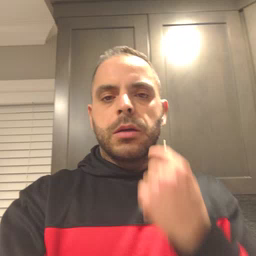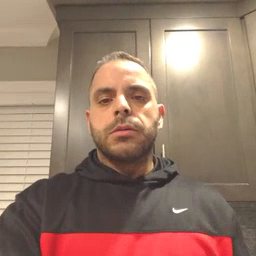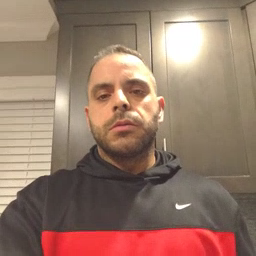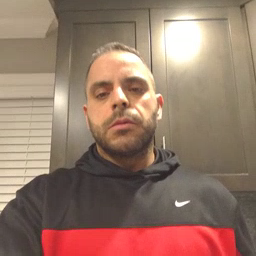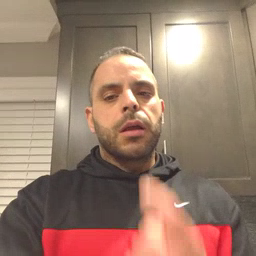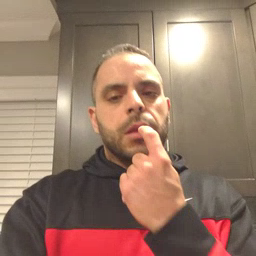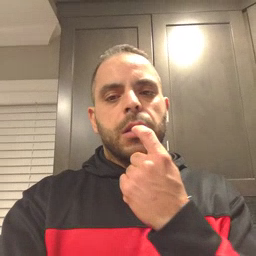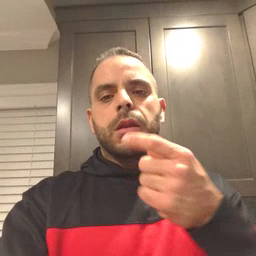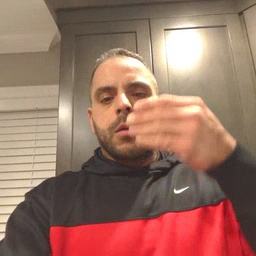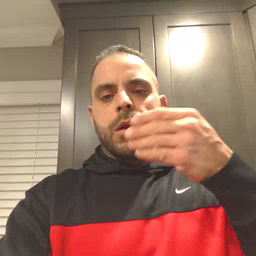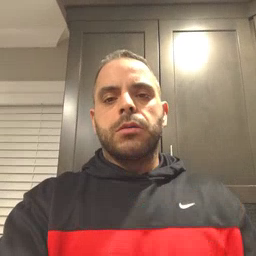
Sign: glasswindow